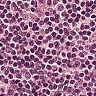
Metastatic tissue present: no